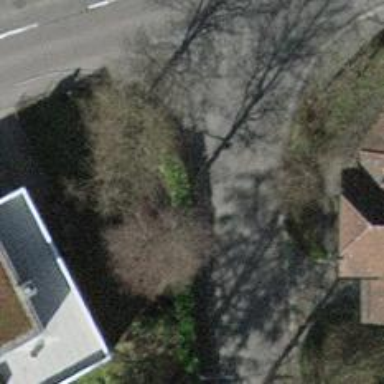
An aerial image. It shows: Residential road with asphalt surface.